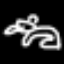
Label: frog